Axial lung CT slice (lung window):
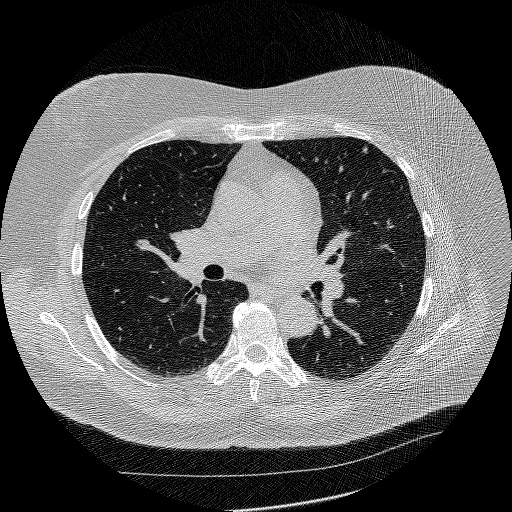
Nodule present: yes
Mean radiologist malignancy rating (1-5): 3.25